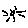
Label: sun